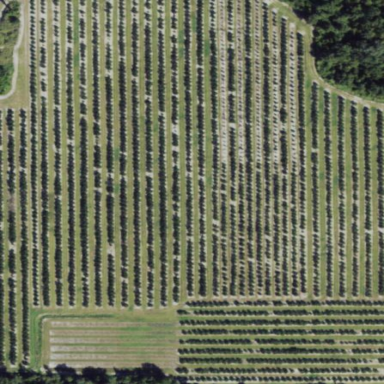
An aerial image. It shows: Orchard.